Question: I want to analyse a picture of some wires embedded in a rubber casing and find the distance between the wires and the edge (image attached).
I have converted the image into binary for ease of computation

To achieve this I plan to cycle through the image horizontally analysing each row and detecting all the non-black pixels and storing them in a 1xN matrix. At the end of the image I want to concatenate this matrix so it gives a histogram of the number of white pixels along each row and the space between the peaks (after a certain threshold) will indicate the pixel spacing.
My code at the moment is as follows but I'm limited in my programming capability.
'''
my_image =imread('image');
for R=1:n
for C=1:n
pixel=my_image(R,C);
if pixel==1
counter=counter+1;
end
counter
end
counter=0;
end
'''
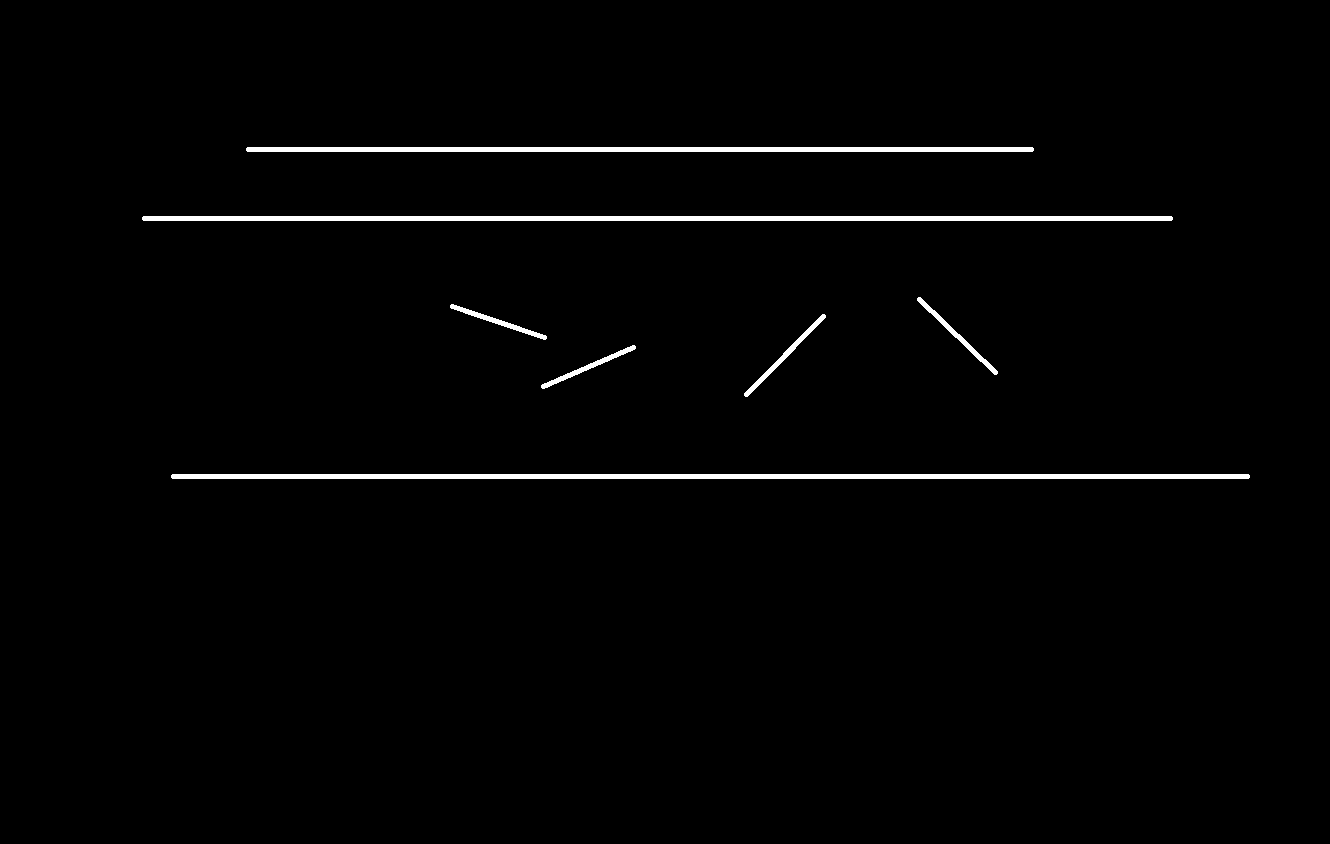
Answer: If I understand your problem correctly, you want to compute the total number of white pixels per row and we'll store this in an array. The code that you have almost works. What you are doing though is counting the amount of white pixels overall in your image. This code does not describe your desired behaviour exactly.
As such, let's go ahead and do this correctly. After this, we can then provide a <URL> plot where we can use the X-axis to index the row number of your image while the Y-axis can be used to display the total number of white pixels that are seen in the image. This is pretty much for your own observation, but let's go ahead and plot this:
'''
im = imread('http://i.imgur.com/lc8ESac.png'); %// Read in from your post
imBinary = double(im2bw(im)); %// Just in case - Convert to binary,
%// then make double for sum
histogram = sum(imBinary,2); %// Compute row-wise histograms
stem(1:size(imBinary,1), histogram); %// Plot this histogram
xlabel('Row number');
ylabel('White pixel count');
grid;
'''

As you can see from the image, this agrees with your logic. You'll see that approximately around rows 150 to 225, there are spikes in the histogram. If we were to take the difference between 225 and 150, this would give you the width (in pixels) of the wire. However, where your logic will fail is in between approximately rows 300 to 400. You'll see that the wires are on a . If you were to sum along the rows, you would not be able to detect the thickness of these wires that way as you would only have a few pixels per row that are white.
---
If you want to ignore these, then we certainly can. What you can do is use <URL> to compute pairwise neighbouring distances between the elements. Should any difference be non-zero, that means we will have detected a change. All we would do is detect any changes, then threshold this difference so that anything larger than some number, those are the values we want to keep. In other words, do this:
'''
diffs = diff([0; histogram]);
threshold = 100; %// Define threshold here as per your request
rows = find(diffs >= threshold)
rows =
148
217
475
'''
How 'diff' works is that for i element in your array 'x_i', the output of 'diff' 'y_i' is such that:
'''
y_i = x_{i+1} - x_i
'''
Therefore, notice that in the 'diff' call, I add a '0' at the beginning of the histogram before I do 'diff' as we will assume that the first row consists entirely of zeroes and so the count should be 0. I then determine which rows give me a pixel count of 100 or more. This is a user-defined threshold that I made up.
Once we do this, we can then use another 'diff' command to find the final thickness in between the wires:
'''
thickness = diff(rows)
thickness =
69
258
'''
This says that you have one wire with a thickness of 69 pixels, while the next wire after that has a thickness of 258 pixels.
This is obviously very sensitive to your threshold and the way you binarize your image, but this should be enough to get you started.
---
Good luck!